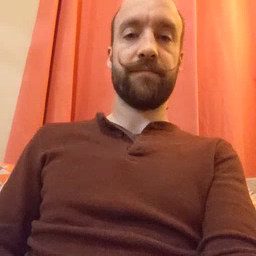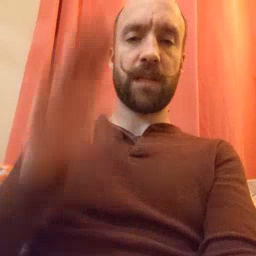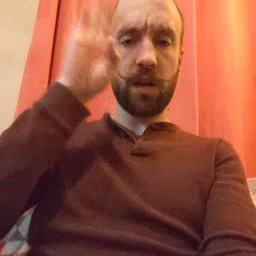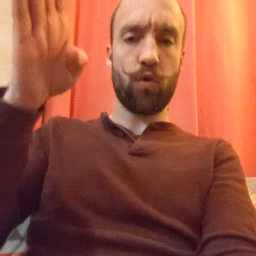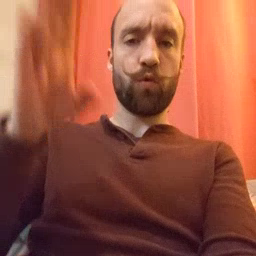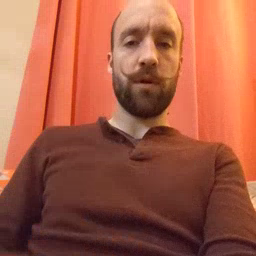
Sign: hello